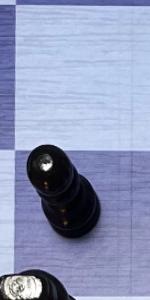
Label: Pawn_Black